Question: I am trying to add an additional line to my geom_freqpoly plot that represents the average count per binwidth. I tried two different things but none of them were successful.
1. I tried adding the line as a geom_line but got an error asking if I map my stat in the wrong layer.
'''
library(tidyverse)
iris %>%
ggplot(aes(x = Petal.Length, y = ..count..)) +
geom_freqpoly(aes(color = Species),
binwidth = 0.2) +
geom_line(aes(yintercept = "mean"))
#> Warning: Ignoring unknown aesthetics: yintercept
#> Error: Aesthetics must be valid computed stats. Problematic aesthetic(s): y = ..count...
#> Did you map your stat in the wrong layer?
'''
1. I tried adding another geom_freqpoly, like:
'''
library(tidyverse)
iris %>%
ggplot() +
geom_freqpoly(aes(x = Petal.Length, y = ..count.., color = Species),
binwidth = 0.2) +
geom_freqpoly(aes(x = Petal.Length, y = mean(..count..), color = "red"), binwidth = 0.2)
'''
But the resulting line is not what I expect.

Using the Iris dataset I would expect that the new line would represent the average count of Species by the defined binwidth (see image below), not what I am getting. My understanding is that geom_freqpoly divides a continues variable (like Petal.Length) in length bins (of 0.2 length in this case). So for each bin I want to have the average count of each specie and draw a line connecting those points.
<URL>
<URL>
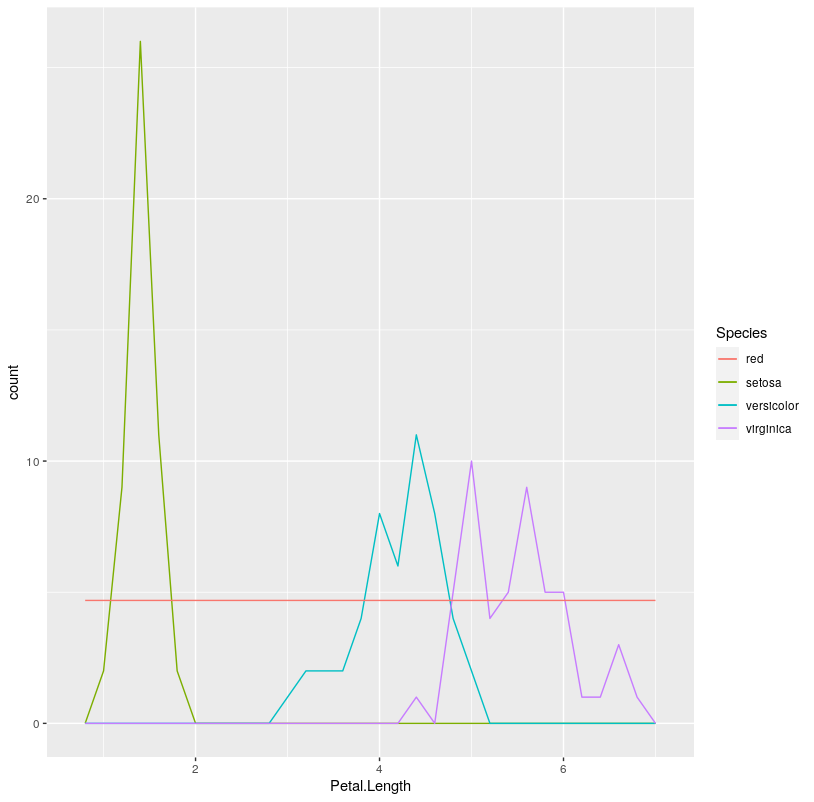
Answer: Based on the edit of your question maybe this is what you expected.
The problem with your approach is that 'mean(..count..)' simply computes the mean of the vector '..count..' which gives you one number and therefore a horizontal line. Therefore simply divide by the number of 'groups' or 'Species'
I'm not completely satisfied with my solution because I would like to avoid the code 'n_distinct(iris$Species)'. I tried some approaches with 'tapply' but failed. So as a first step ...
'''
library(tidyverse)
ggplot(iris, aes(x = Petal.Length)) +
geom_freqpoly(aes(color = Species), binwidth = .2) +
geom_freqpoly(aes(y = ..count.. / n_distinct(iris$Species)), color = "red", binwidth = .2)
'''

<URL>